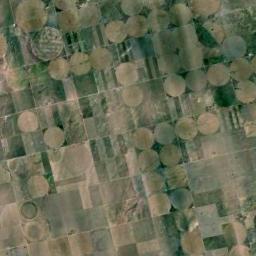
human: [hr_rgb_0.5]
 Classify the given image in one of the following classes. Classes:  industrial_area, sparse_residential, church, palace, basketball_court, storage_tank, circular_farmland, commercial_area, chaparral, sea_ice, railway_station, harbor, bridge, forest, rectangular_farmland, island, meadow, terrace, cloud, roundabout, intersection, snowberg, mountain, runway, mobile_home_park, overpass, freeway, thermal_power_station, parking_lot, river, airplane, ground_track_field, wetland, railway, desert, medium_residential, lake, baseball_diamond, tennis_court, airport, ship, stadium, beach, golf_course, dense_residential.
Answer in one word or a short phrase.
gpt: circular_farmland